Question: I was wondering how I can style my plain links:
'''
@Html.ActionLink("Edit", "Edit", new { id=Model.id })
'''
To look like my submit button styles like this:

Current submit button CSS:
'''
background: none repeat scroll 0 0 #438ECE;
border: 1px solid #004989;
color: #FFFFFF;
cursor: pointer;
font-weight: bold;
padding: 5px;
margin-top: 15px;
margin-right: 10px;
'''
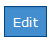
Answer: Try this: <URL>
'''
a
{
background: none repeat scroll 0 0 #438ECE;
border: 1px solid #004989;
color: #FFFFFF;
cursor: pointer;
font-weight: bold;
padding: 5px;
margin-top: 15px;
margin-right: 10px;
text-decoration: none;
font-weight: normal;
font-family: Arial; Helvetica, Sans-seif;
font-size: 0.8em;
}
'''